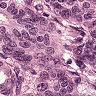
Metastatic tissue present: yes